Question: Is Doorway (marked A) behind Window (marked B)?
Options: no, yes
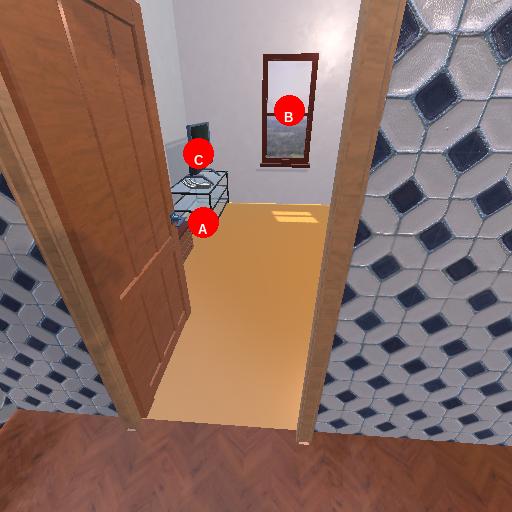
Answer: no